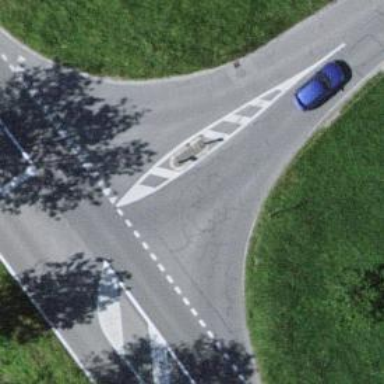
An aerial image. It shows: Traffic calming island.